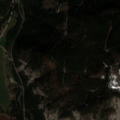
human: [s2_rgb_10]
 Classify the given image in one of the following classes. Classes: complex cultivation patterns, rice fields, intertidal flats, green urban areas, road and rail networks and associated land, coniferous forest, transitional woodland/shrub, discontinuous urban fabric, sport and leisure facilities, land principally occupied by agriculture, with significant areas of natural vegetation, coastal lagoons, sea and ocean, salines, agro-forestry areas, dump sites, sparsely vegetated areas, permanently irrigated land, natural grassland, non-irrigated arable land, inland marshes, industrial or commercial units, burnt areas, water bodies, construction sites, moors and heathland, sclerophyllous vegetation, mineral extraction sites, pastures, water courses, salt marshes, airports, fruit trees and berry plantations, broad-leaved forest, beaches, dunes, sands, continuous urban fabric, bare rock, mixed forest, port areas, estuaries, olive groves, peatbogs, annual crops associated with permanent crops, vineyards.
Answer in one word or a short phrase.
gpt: pastures, coniferous forest, sparsely vegetated areas